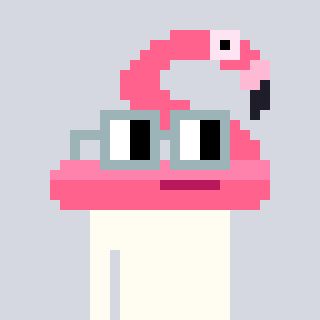
a pixel art character with square dark gray glasses, a flamingo-shaped head and a gold-colored body on a cool background